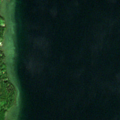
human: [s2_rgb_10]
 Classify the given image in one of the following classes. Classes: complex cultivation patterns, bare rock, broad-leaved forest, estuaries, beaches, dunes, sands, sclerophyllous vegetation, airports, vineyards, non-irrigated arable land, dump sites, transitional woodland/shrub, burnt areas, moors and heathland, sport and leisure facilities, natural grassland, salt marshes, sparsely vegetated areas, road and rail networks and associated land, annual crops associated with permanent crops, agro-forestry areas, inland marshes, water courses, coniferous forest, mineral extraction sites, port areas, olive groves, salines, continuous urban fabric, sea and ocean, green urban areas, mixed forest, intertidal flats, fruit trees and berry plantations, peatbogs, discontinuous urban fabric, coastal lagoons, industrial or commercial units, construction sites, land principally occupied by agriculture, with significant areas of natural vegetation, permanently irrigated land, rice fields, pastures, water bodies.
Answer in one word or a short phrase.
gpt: mixed forest, water bodies